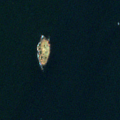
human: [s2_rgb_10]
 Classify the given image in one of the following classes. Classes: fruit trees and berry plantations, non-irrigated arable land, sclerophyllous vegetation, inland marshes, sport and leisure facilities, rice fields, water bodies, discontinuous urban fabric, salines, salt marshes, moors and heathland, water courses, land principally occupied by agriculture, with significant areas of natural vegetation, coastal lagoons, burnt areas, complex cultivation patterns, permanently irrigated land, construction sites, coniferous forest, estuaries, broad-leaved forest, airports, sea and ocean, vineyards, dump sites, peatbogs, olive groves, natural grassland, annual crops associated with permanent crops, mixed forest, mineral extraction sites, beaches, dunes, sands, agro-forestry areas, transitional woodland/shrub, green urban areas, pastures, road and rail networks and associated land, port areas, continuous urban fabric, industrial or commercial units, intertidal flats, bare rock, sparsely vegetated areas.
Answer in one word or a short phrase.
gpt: sea and ocean